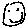
Label: smiley face